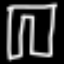
Label: pants